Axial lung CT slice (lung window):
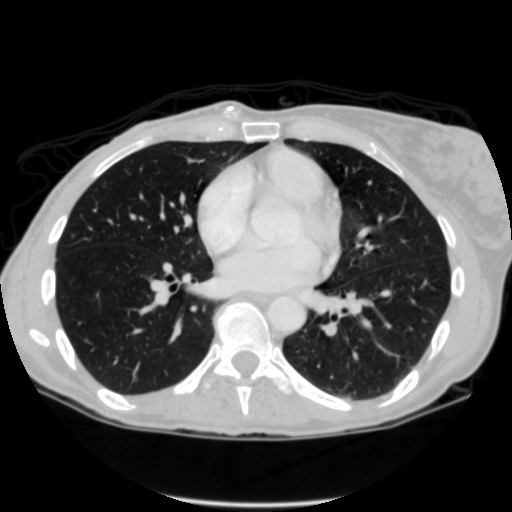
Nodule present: no